Current action and preconditions to check: trajectory_clear

Your task: For each precondition in the list above, predict whether it will hold at this action.

Consider the current scene as observed from the mobile robot's camera, and analyze the predicted future states of all dynamic agents (e.g., people, animals, vehicles, or any moving entities) within the NEXT SECOND.

IMPORTANT: Only answer "very likely" if you are absolutely certain—based on strong, clear evidence—that a dynamic agent will violate the precondition in the predicted future state. Do NOT answer "very likely" for unlikely, ambiguous, or low-probability risks.

Ask yourself for each precondition: Is there a high probability, with clear and convincing evidence, that the predicted future states of any dynamic agent will interfere with the predicted future state of the currently executing action within the NEXT SECOND, causing that precondition to fail?

Assess the risk level based on these predictions. Use "likely" or "very likely" if motions create a clear risk of interference.

Use "neutral" or "improbable" if agents are nearby but their predicted paths are clearly diverging or non-conflicting.

Failure Risk Categories: "very improbable", "improbable", "neutral", "likely", "very likely"

Answer Format: Output ONLY the probability_of_failure value from these categories: "very improbable", "improbable", "neutral", "likely", "very likely"

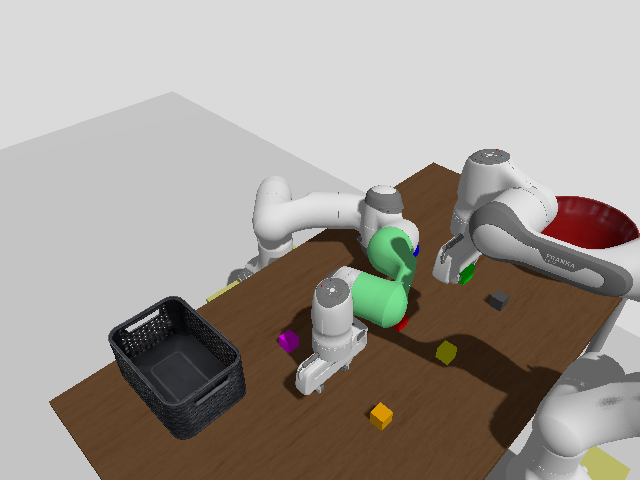

Answer: very improbable